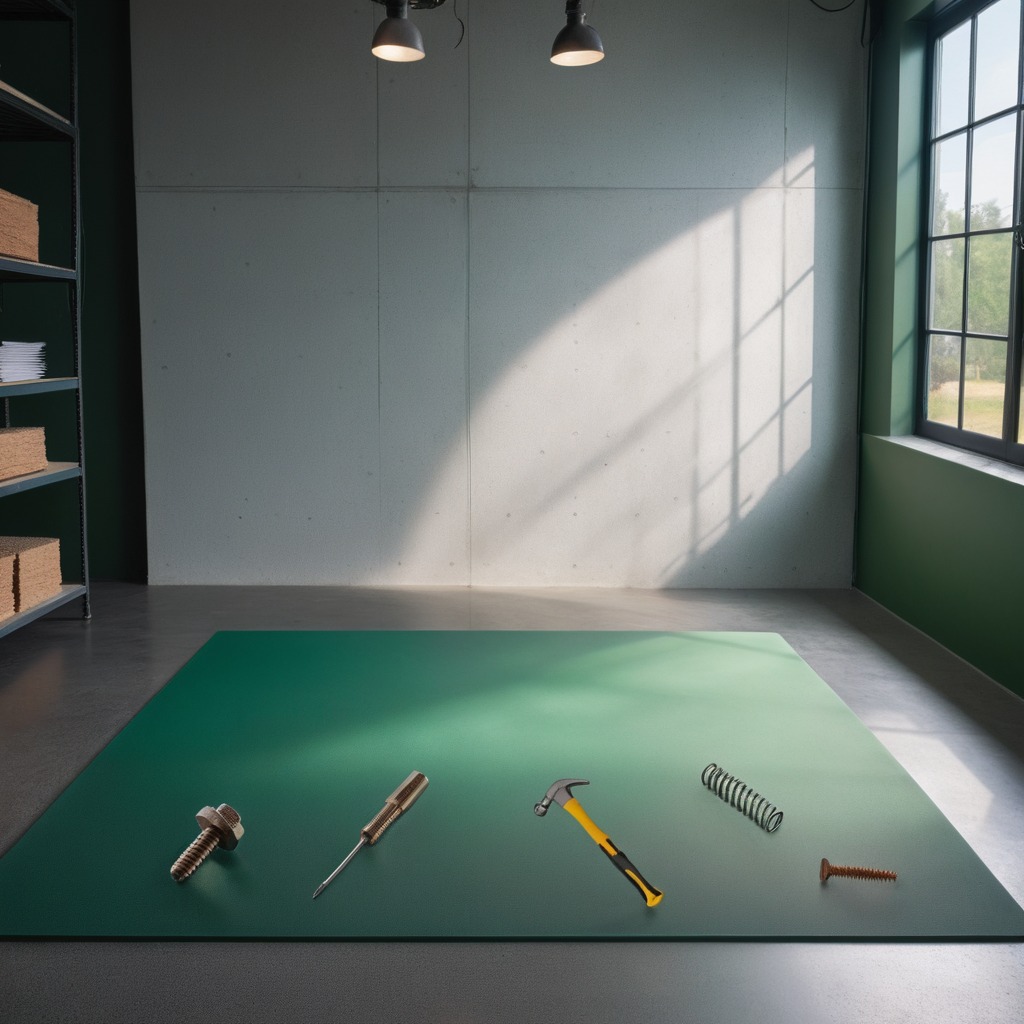
A hammer, iron nail, metal machine screw, coiled metal spring, and screwdriver are lying on the granite tabletop.